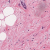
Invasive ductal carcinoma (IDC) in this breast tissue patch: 0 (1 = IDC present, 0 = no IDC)